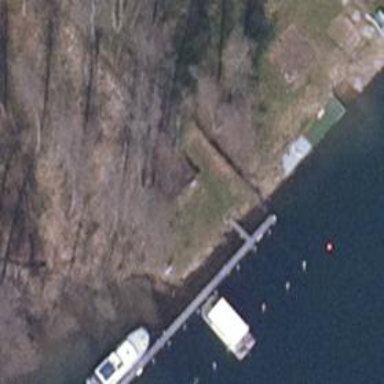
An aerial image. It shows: Man-made pier.